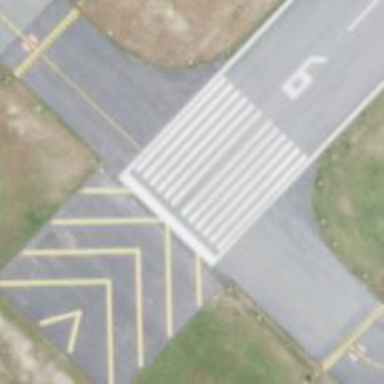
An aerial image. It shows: Asphalt runway at the airport.